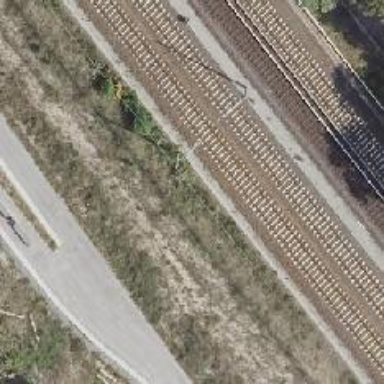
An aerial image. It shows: Catenary mast for power lines.